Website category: sports
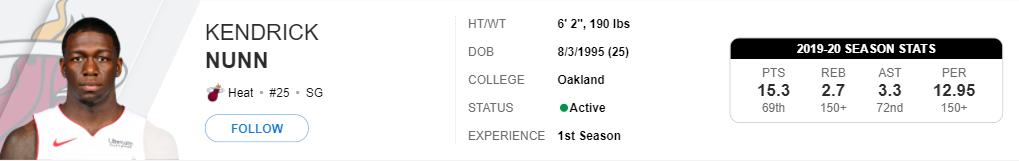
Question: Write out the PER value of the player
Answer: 12.95

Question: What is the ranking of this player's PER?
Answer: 150+

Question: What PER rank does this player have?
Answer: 150+

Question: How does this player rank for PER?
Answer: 150+

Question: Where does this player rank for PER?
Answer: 150+

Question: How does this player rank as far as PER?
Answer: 150+

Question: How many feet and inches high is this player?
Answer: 6' 2"

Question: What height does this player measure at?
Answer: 6' 2"

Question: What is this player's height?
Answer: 6' 2"

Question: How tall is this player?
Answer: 6' 2"

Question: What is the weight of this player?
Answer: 190 lbs

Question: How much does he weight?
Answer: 190 lbs

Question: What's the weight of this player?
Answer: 190 lbs

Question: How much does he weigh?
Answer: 190 lbs

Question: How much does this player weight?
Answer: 190 lbs